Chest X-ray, AP view. Patient: 53 years old, sex F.
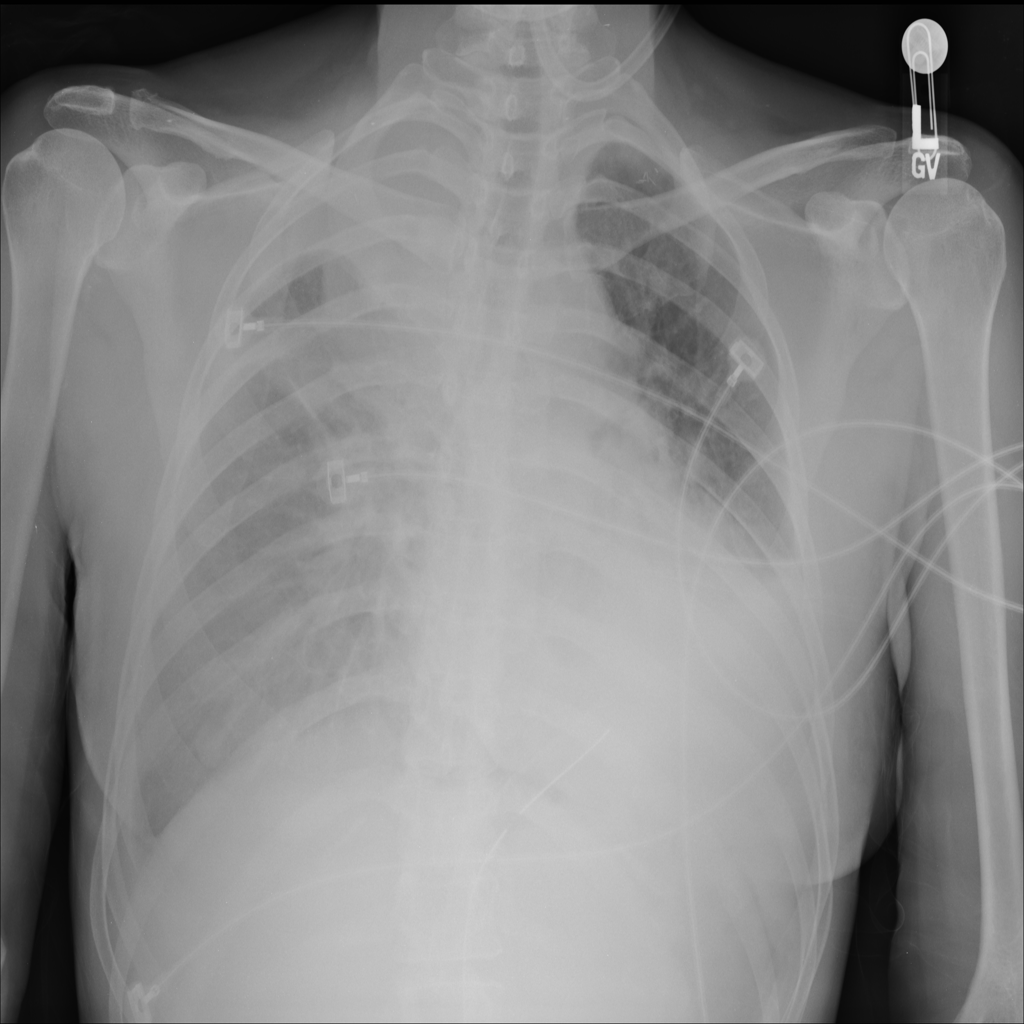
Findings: No Finding